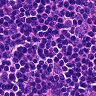
Metastatic tissue present: no